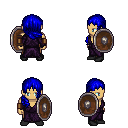
a pixel art fantasy rpg character, male body template, human, tanned skin, purple robe, robe skirt, blue right-swept hairstyle, leather bracers, black shoes, shield, four views (front, back, left, right), 2x2 character sprite sheet, small pixel art, hard edges, no anti-aliasing